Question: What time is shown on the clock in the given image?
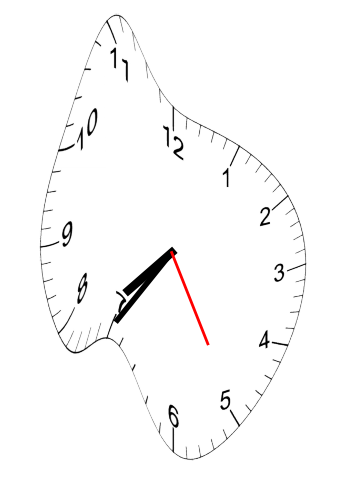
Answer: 07:35:25